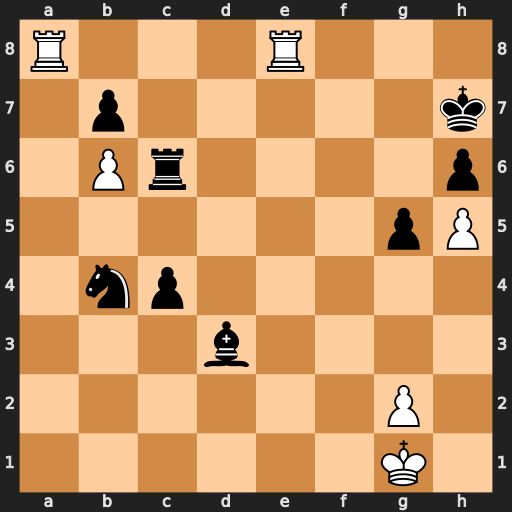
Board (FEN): R3R3/1p5k/1Pr4p/6pP/1np5/3b4/6P1/6K1
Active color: w
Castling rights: -
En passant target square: g6
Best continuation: Re7#